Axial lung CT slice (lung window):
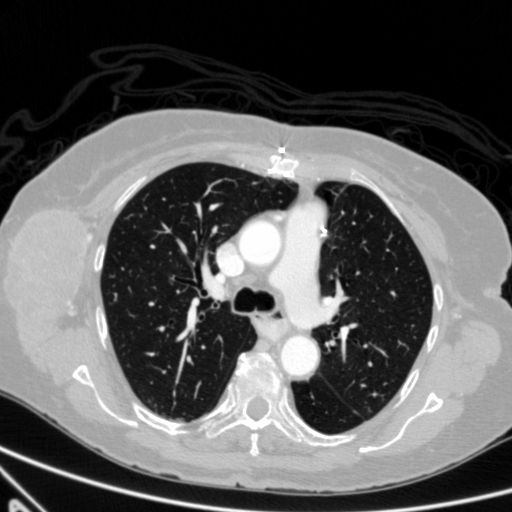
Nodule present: no